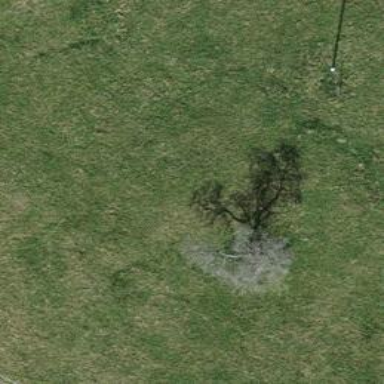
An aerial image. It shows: Agricultural area with deciduous broadleaved trees.